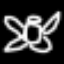
Label: angel